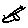
Label: zigzag